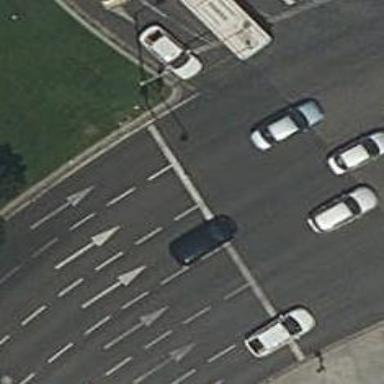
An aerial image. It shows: Road with traffic signals.